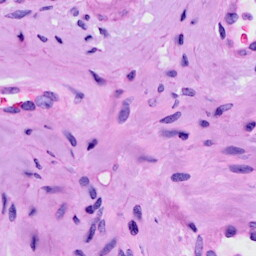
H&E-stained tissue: Cervix